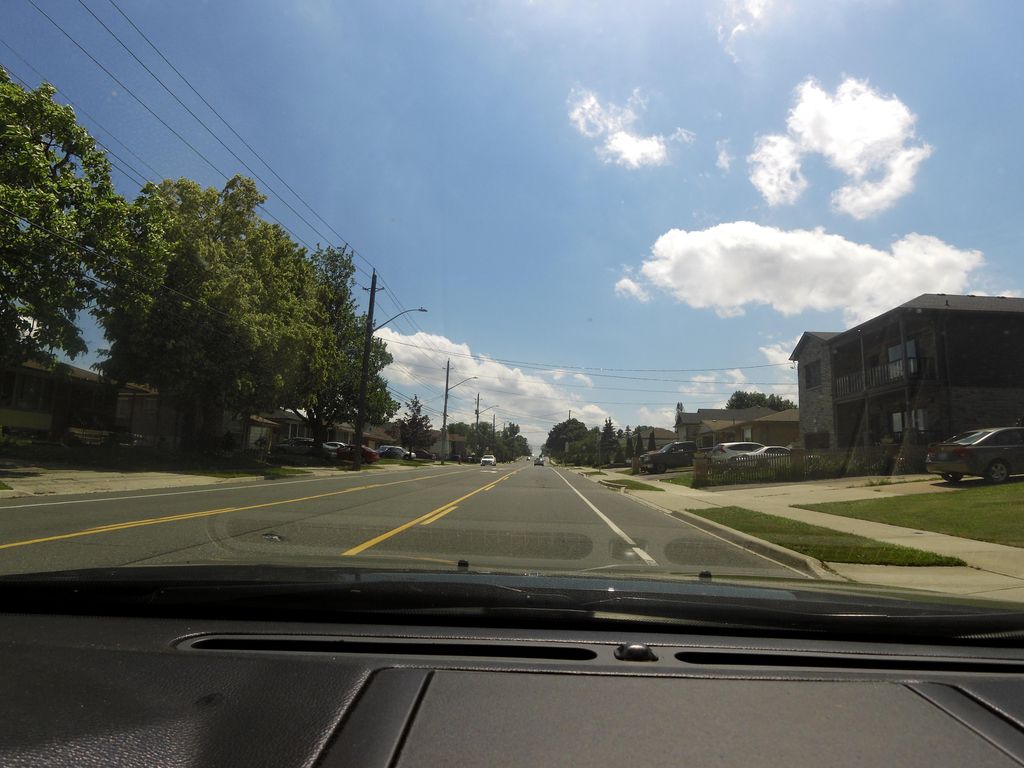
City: hamilton